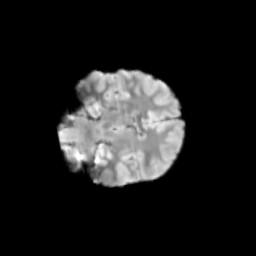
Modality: T2w
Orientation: coronal
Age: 9
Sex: female
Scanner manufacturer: siemens
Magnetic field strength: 3 T
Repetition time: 3.8 s
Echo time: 0.07 s